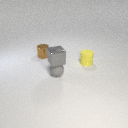
small brown metal cylinder to the left of small yellow rubber cylinder